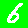
Digit: 6